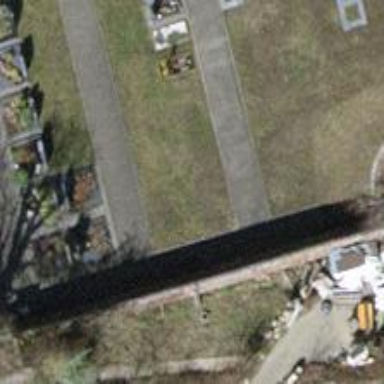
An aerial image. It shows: Historic tomb.